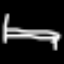
Label: bed